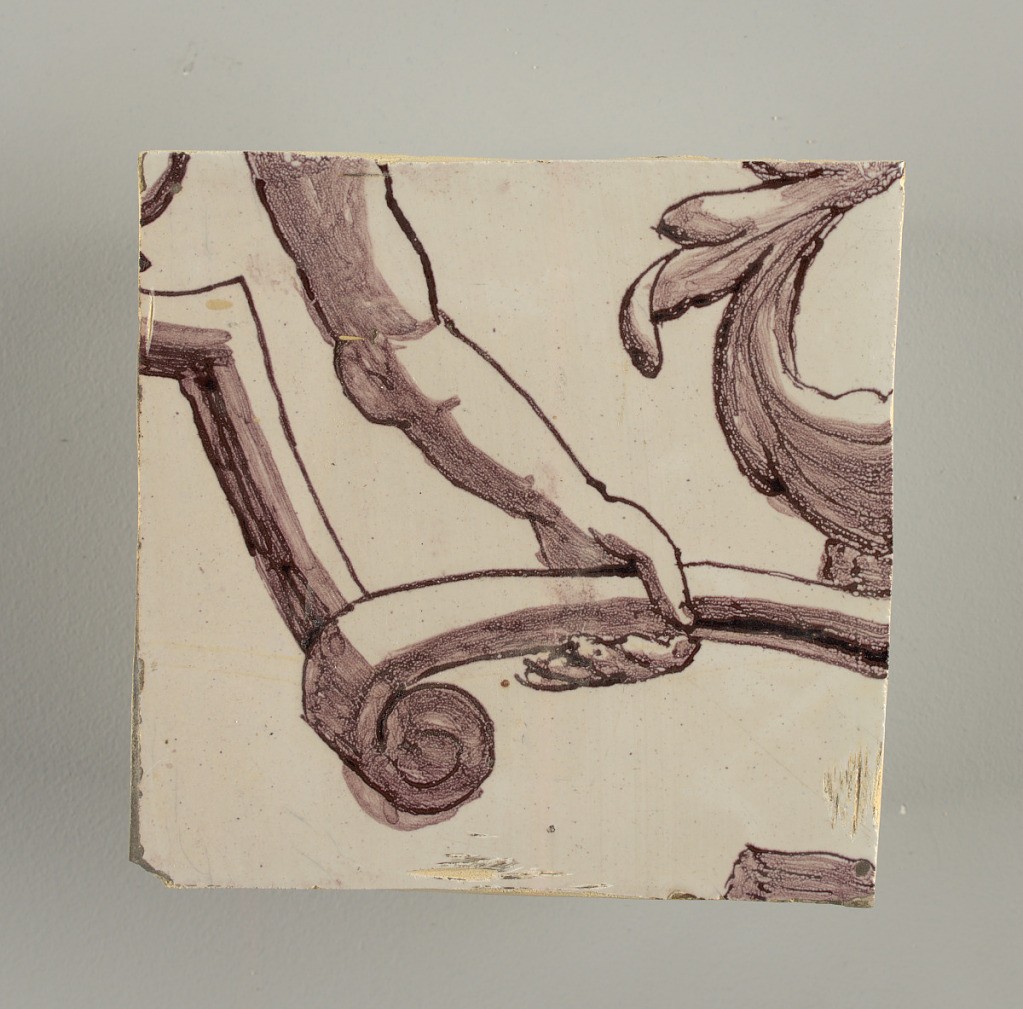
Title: Wall facing
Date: ca. 1725
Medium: Tin-glazed earthenware, underglaze
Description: Horizontal rectangle.  Thirty-seven tiles wide and twenty-one high with opening for door or window nineteen and one-half tiles high and twelve wide.  To left and right of opening, centered canopy above. Left, woman representing Hope, right, a sculputure urn.  Centered above opening, a mascaron.  Arabesque design of foliage.